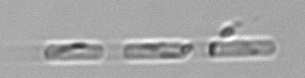
Label: Skeletonema